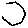
Label: hexagon